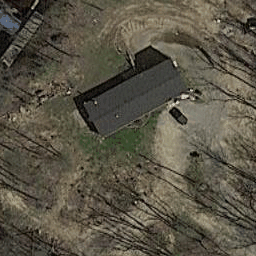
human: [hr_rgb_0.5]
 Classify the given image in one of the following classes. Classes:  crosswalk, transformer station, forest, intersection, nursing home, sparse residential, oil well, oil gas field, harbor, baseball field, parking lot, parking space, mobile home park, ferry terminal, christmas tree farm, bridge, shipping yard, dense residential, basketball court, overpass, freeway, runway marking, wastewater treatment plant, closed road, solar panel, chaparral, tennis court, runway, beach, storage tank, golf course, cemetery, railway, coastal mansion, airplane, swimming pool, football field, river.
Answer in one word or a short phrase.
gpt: sparse residential